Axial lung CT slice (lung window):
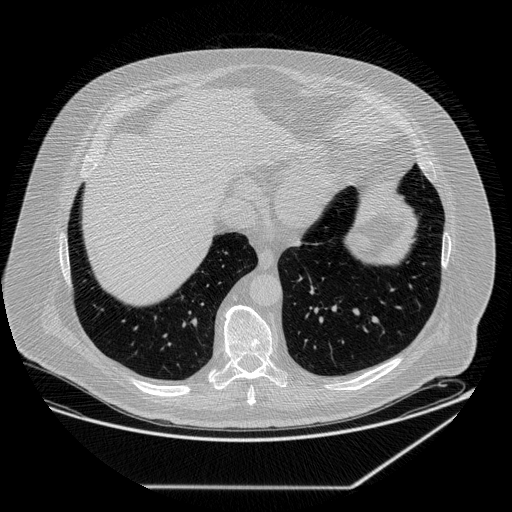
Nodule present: no